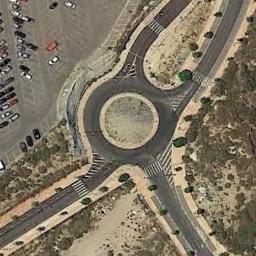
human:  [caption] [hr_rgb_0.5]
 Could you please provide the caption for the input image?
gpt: The roundabout is on the bare land next to parking lot .

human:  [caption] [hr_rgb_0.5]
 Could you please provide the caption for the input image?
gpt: There are some trees and a lot of wasteland around the roundabout, And many cars are parked in the open space near the roundabout .

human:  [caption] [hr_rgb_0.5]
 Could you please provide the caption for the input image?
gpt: The roundabout with four exits and entrances is in the lawn with some chaparrals and a parking lot is next to the roundabout .

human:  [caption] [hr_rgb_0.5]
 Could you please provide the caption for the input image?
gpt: There are many cars in the parking lot near the roundabout .

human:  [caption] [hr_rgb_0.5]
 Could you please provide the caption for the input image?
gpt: There are many cars on the parking lot beside the roundabout .